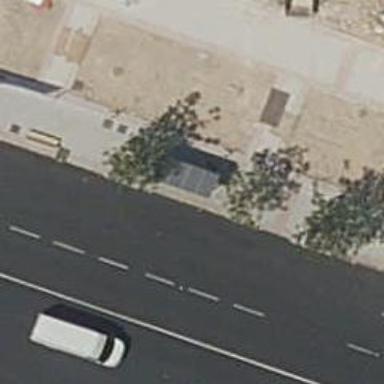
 serving as platform for public transportation."